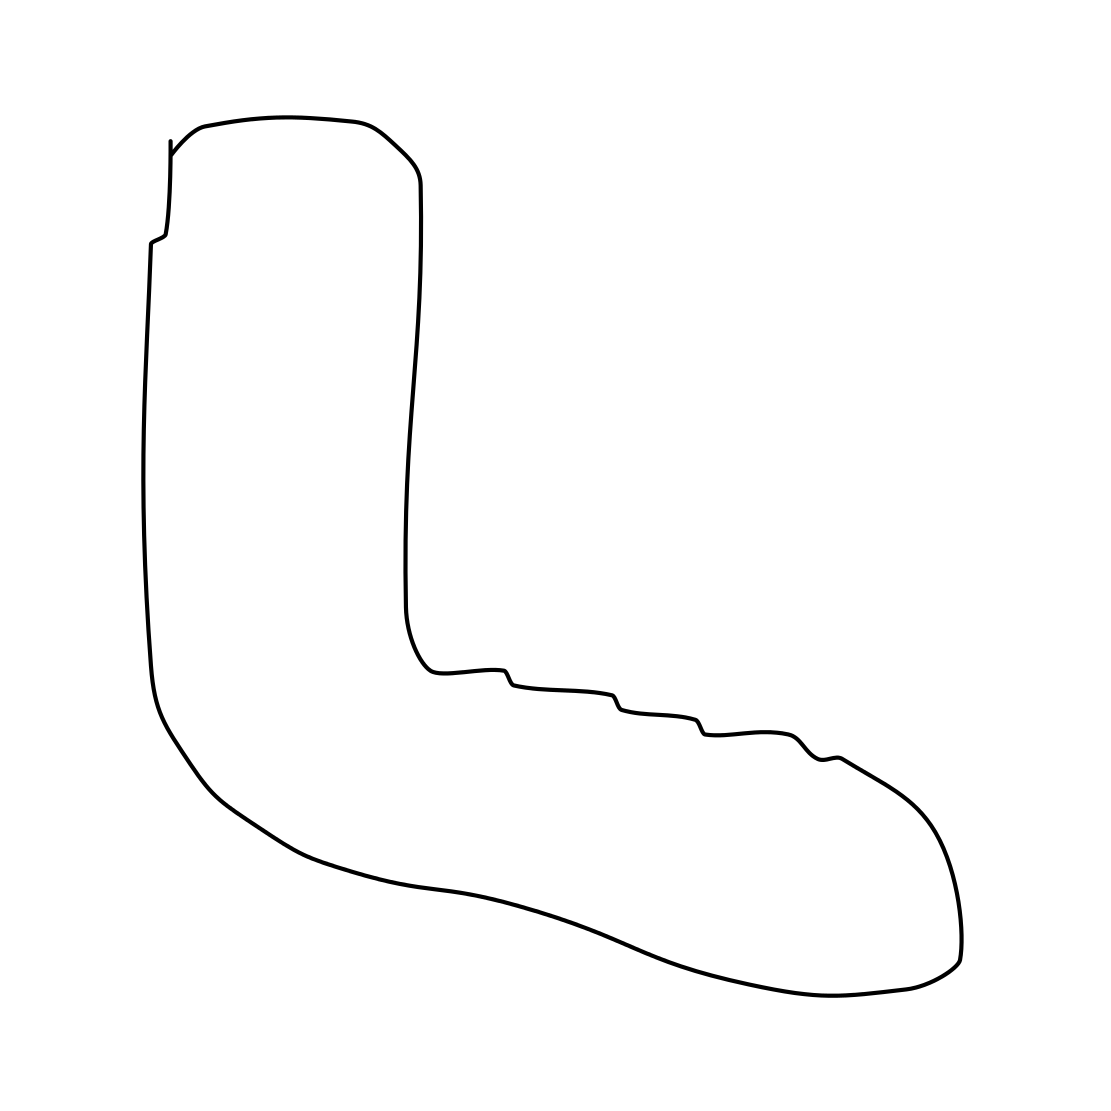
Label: socks